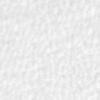
Label: no_change